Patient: sex F, age 72
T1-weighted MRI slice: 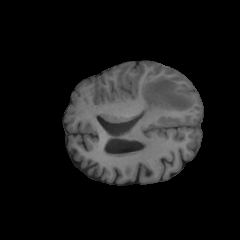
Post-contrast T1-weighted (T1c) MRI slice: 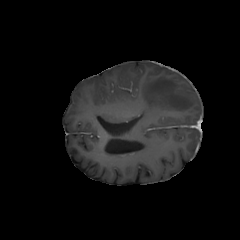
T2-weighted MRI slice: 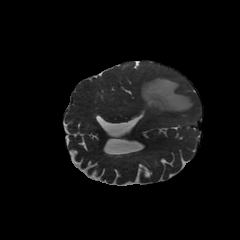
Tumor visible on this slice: yes
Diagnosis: Glioblastoma, IDH-wildtype
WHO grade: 4